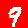
Digit: 9